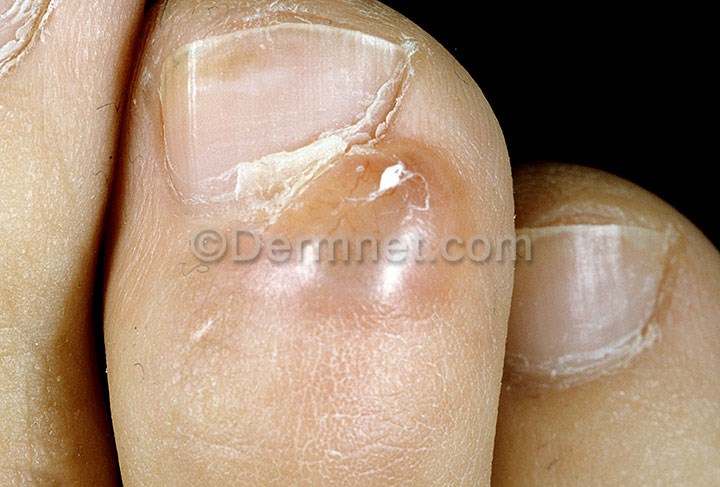
Disease: Nail Fungus and other Nail Disease